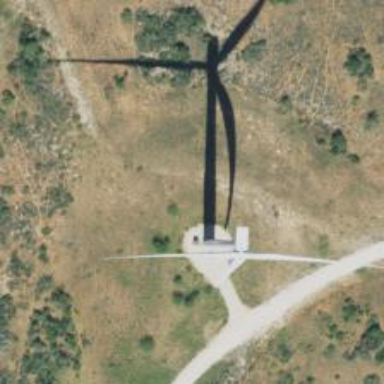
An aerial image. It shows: Wind generator in the form of horizontal axis wind turbine.